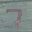
Label: 7